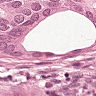
Metastatic tissue present: yes